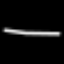
Label: line